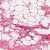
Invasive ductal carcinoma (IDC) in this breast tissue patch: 0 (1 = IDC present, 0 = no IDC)